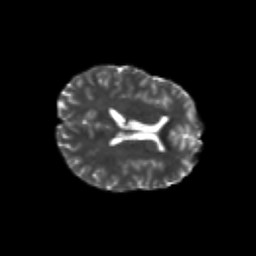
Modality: T2w
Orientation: axial
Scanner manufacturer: siemens
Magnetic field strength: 3 T
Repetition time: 6.8 s
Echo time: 0.093 s